Interaction volume radius: 5 \u00c5
Interaction volume height: 10 \u00c5
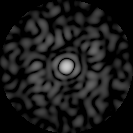
Disorder parameter: 0.8007